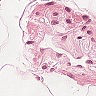
Metastatic tissue present: no